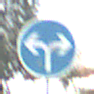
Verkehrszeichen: VorgeschriebeneFahrtrichtungRechtsOderLinks
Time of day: MorningAfternoon
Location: Outdoor (Suburban)
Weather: PartlyCloudy
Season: NotSpecified
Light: Natural